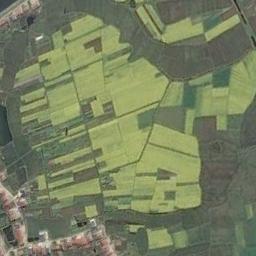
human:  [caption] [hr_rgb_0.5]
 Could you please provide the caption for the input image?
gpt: Many dense dark green, light green, and tan mixed rectangular farmlands of various sizes with villages around .

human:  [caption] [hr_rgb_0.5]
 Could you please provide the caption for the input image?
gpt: There are many rectangular farmlands of different shades .

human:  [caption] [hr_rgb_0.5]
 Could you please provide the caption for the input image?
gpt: Lots of rectangular farmlands of different colors and sizes are neatly arranged on the ground and a residential area is next to the farmlands .

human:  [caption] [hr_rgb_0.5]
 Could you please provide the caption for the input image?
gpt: There are some deep green and light green rectangular farmland .

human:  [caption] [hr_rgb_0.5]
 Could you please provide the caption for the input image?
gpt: There are many green rectangular farmlands and some buildings .